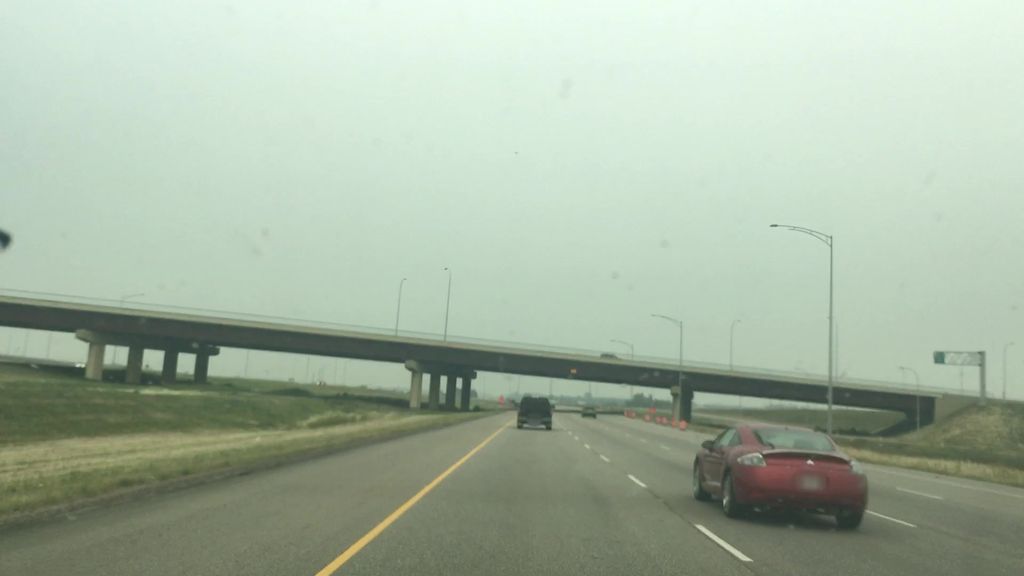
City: edmonton